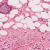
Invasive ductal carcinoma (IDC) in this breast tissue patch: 1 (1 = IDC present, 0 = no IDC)